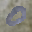
Label: 0